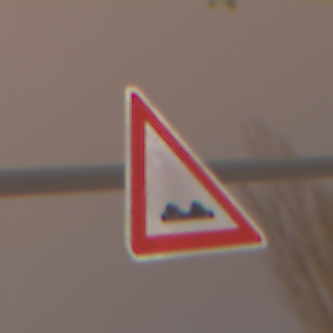
Verkehrszeichen: UnebeneFahrbahn
Umgebung: Outdoor, Urban
Tageszeit: Night
Wetter: Overcast
Licht: Artificial
Jahreszeit: Winter
Kontrast: MediumContrast